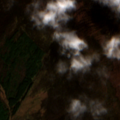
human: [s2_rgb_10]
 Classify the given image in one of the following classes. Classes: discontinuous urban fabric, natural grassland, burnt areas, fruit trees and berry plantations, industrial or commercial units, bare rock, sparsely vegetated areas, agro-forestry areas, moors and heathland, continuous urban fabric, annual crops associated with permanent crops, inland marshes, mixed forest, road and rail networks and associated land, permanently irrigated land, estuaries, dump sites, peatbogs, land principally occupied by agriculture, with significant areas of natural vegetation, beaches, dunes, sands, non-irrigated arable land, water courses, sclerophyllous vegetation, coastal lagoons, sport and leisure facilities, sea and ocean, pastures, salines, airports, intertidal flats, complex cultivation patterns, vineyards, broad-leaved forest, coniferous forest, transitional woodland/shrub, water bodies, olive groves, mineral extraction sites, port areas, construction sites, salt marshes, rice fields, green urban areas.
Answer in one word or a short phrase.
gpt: moors and heathland, transitional woodland/shrub, peatbogs